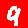
Digit: 9